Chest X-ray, PA view. Patient: 74 years old, sex M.
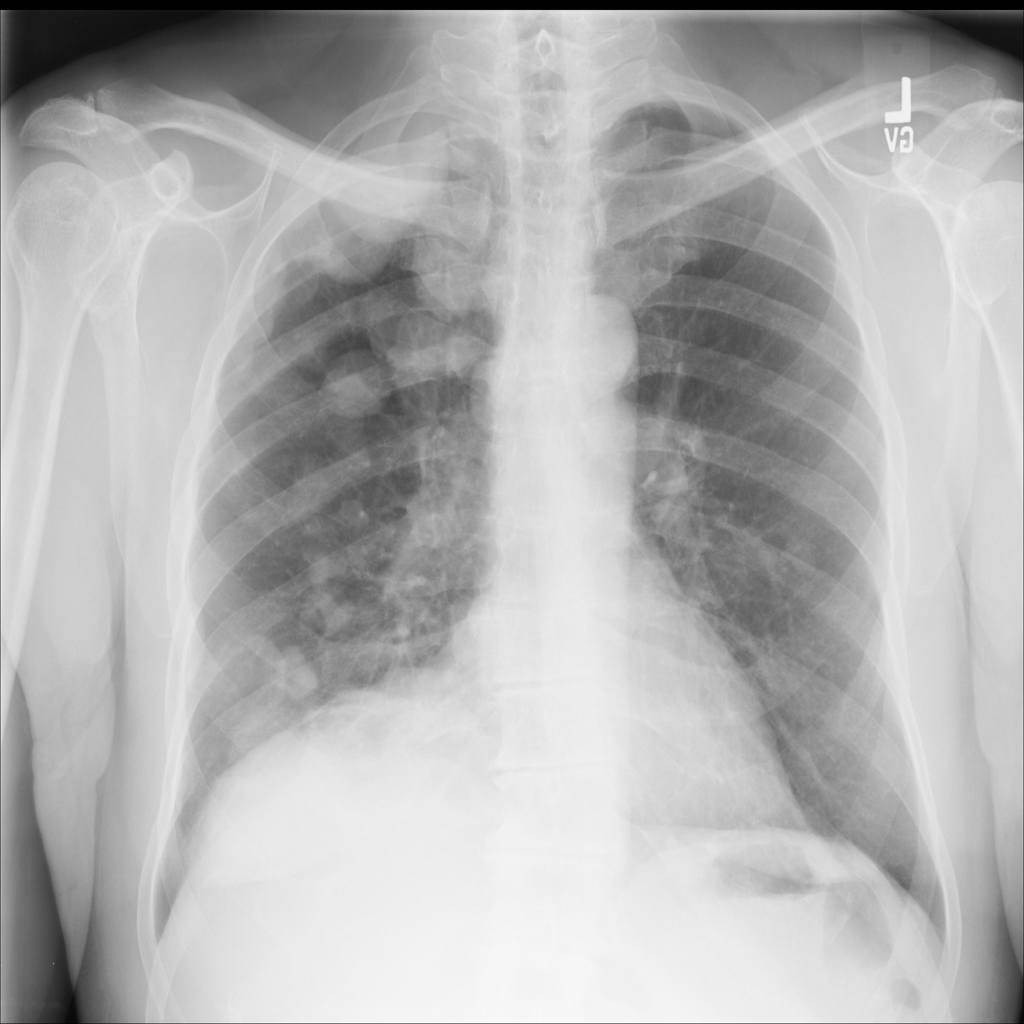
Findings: Mass, Nodule